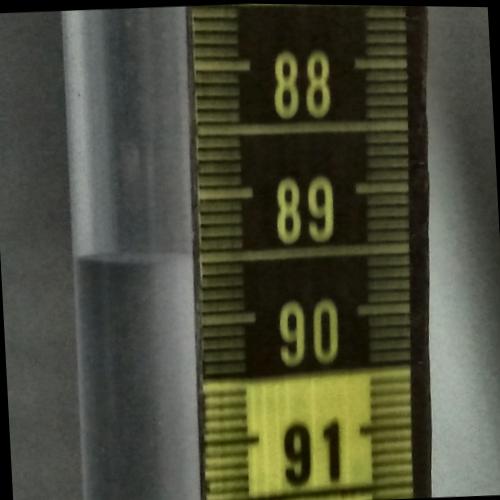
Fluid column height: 89.5 cm